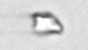
Label: detritus_transparent